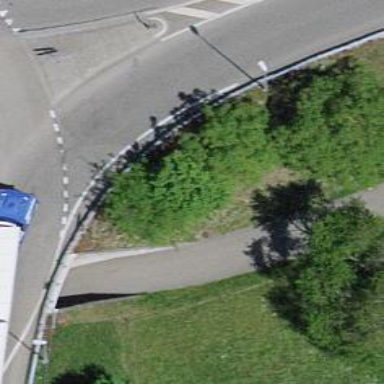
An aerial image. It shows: Retaining wall.